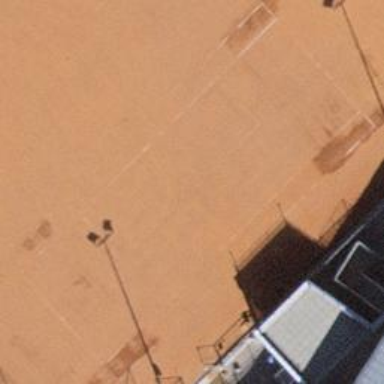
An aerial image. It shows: Tennis court on pitch designated for leisure land.